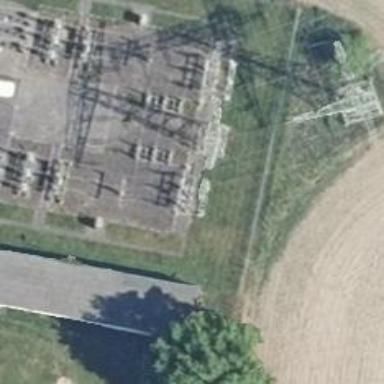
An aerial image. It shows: Three cables of power line.